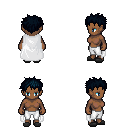
a pixel art fantasy rpg character, female body template, human, dark skin, white cape, white pants, raven bedhead hairstyle, gray slippers, four views (front, back, left, right), 2x2 character sprite sheet, small pixel art, hard edges, no anti-aliasing